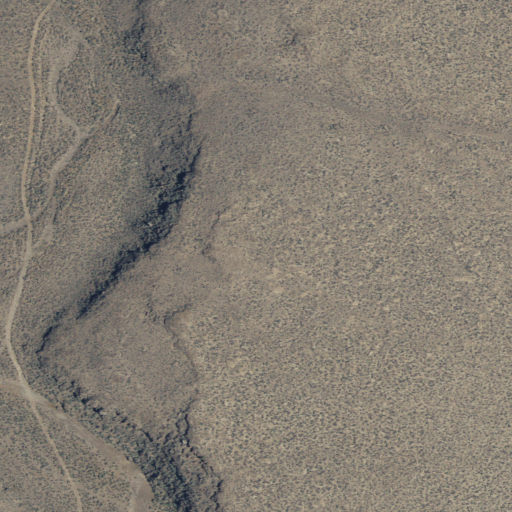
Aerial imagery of valley in Oregon named Rawhide Canyon containing only shrub